The image is the raw time-domain waveform of a rolling-element bearing's vibration signal. Diagnose the bearing from this image, choosing from: normal, inner_race, outer_race, ball.
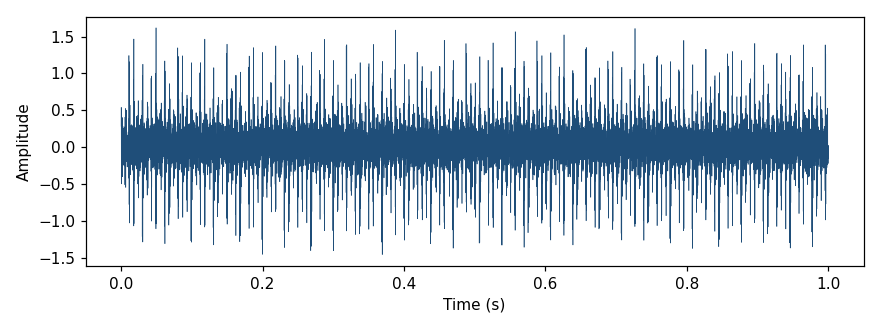
Answer: inner_race